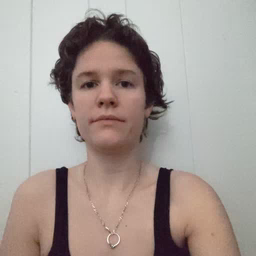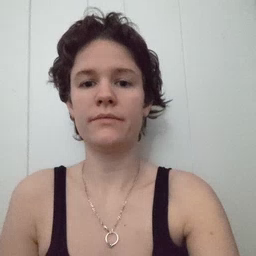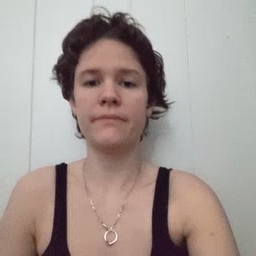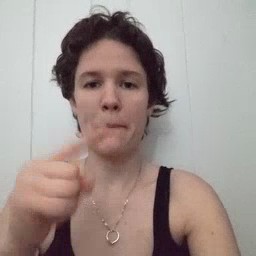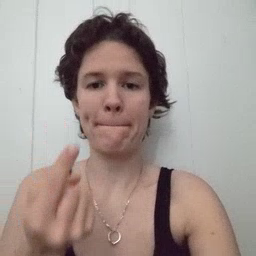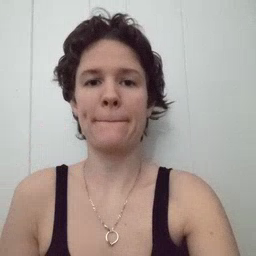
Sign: first